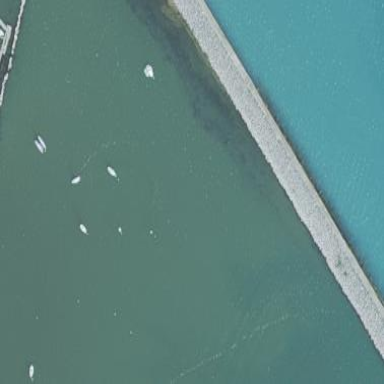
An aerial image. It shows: Breakwater structure.